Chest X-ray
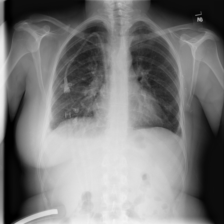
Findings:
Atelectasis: negative
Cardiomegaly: negative
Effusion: negative
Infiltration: negative
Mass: negative
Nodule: negative
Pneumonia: negative
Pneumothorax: negative
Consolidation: negative
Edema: negative
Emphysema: negative
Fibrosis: negative
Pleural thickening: negative
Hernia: negative